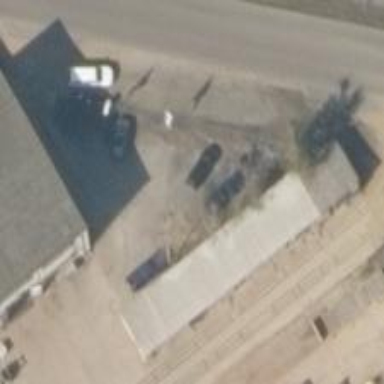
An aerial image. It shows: Group of garages.